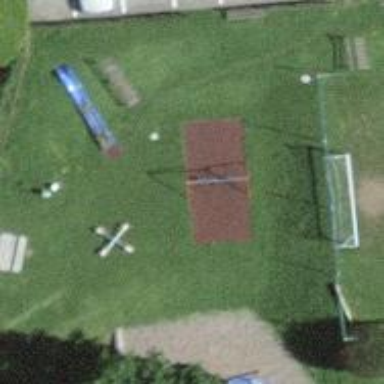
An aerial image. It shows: Playground area for leisure land.